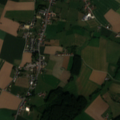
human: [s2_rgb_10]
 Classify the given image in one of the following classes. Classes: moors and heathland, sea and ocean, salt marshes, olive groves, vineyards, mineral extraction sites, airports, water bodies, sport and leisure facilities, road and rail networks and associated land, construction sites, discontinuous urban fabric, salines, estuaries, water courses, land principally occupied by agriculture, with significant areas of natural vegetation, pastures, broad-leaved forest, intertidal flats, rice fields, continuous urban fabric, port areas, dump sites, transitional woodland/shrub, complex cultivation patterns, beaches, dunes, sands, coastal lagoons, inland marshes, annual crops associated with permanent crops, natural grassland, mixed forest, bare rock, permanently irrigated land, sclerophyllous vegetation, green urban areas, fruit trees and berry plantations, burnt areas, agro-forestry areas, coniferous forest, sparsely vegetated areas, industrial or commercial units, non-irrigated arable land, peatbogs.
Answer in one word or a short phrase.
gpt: discontinuous urban fabric, non-irrigated arable land, pastures, complex cultivation patterns, land principally occupied by agriculture, with significant areas of natural vegetation